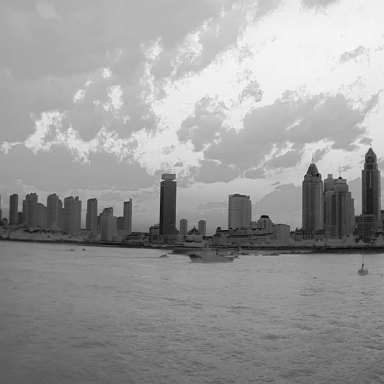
There are four objects shown in the infrared image, including a warship, and three canoes.